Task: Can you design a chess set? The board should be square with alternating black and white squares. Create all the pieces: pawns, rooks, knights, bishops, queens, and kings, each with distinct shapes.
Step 646:
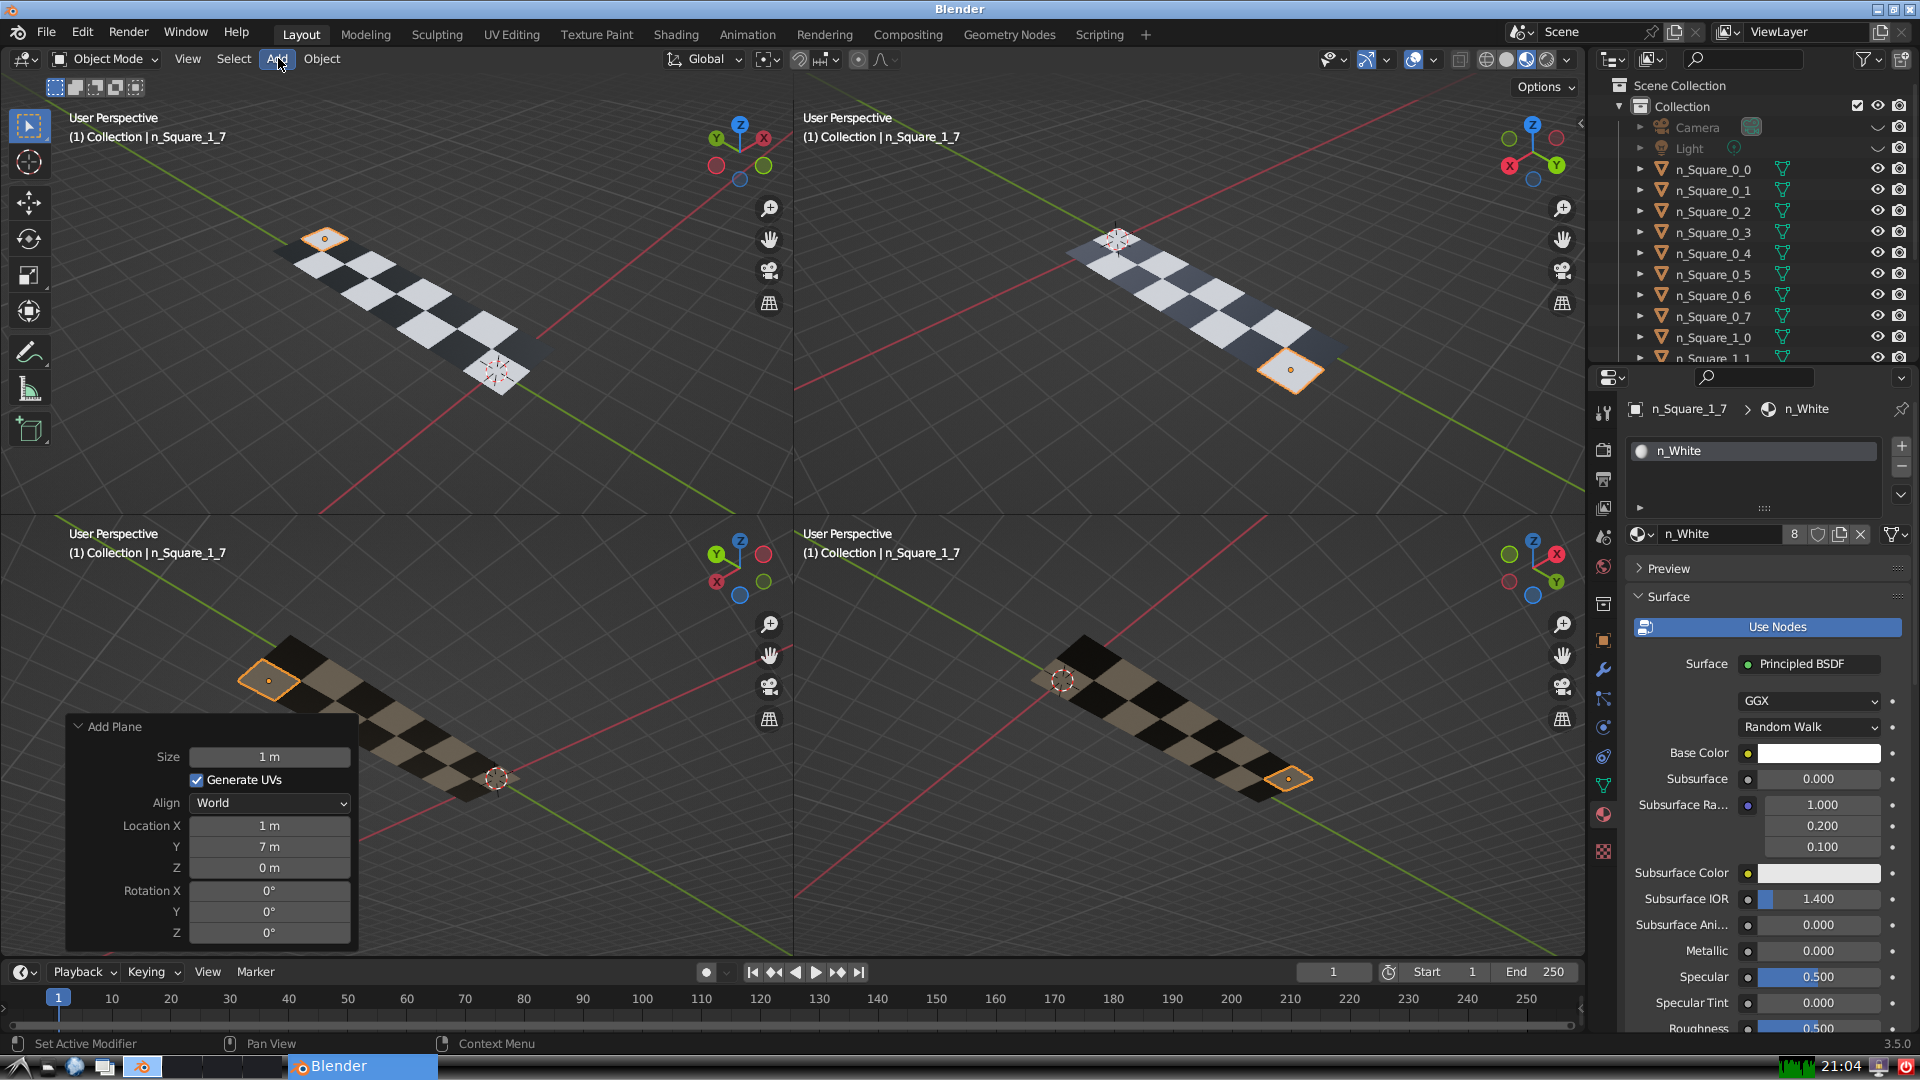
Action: click: no